RGB frame:
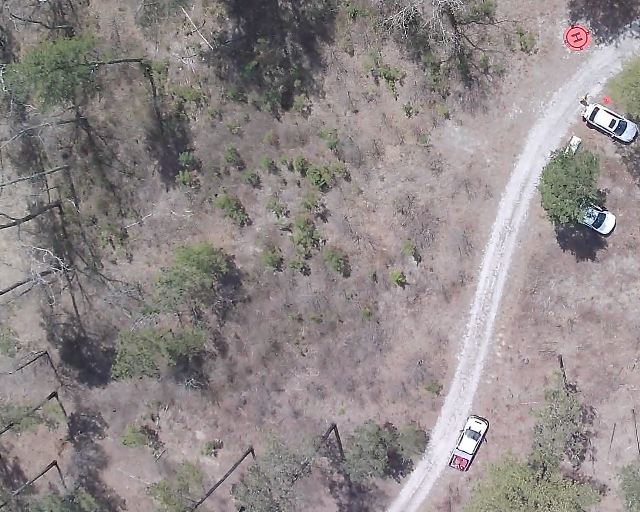
Thermal frame:
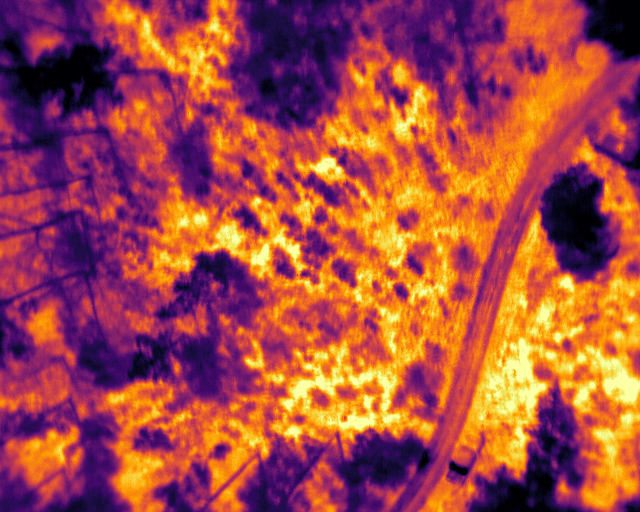
Captured: 2026-02-26 02:32:48
Pixels at or above 80 °C: 0 (fraction of frame: 0)